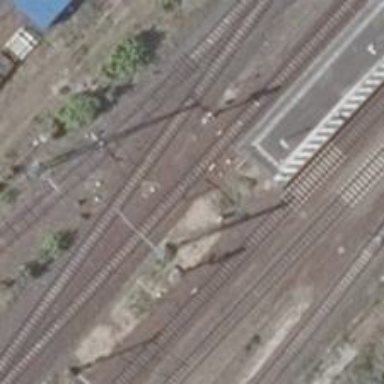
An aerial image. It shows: Railway signal.